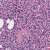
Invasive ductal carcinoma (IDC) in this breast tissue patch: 1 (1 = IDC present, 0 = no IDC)